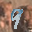
Label: 9